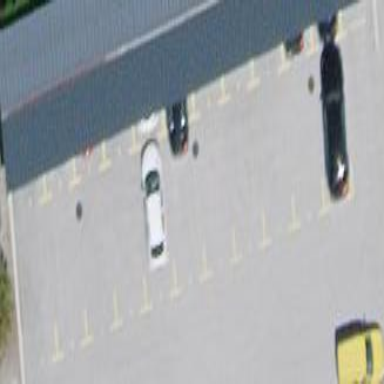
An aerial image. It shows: Parking area.